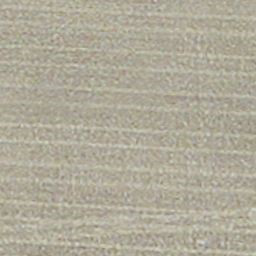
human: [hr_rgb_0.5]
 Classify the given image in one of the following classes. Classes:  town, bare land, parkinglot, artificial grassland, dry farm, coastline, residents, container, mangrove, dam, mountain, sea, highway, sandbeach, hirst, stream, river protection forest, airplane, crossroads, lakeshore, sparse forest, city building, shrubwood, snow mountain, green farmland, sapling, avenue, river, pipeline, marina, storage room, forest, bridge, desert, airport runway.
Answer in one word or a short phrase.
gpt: dry farm